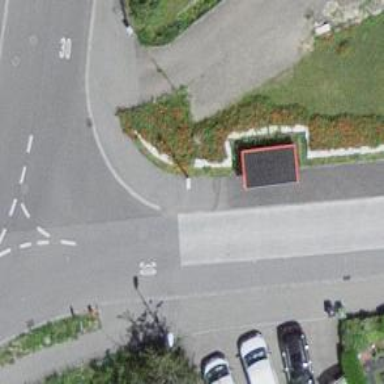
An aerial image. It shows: Public transport stop position.